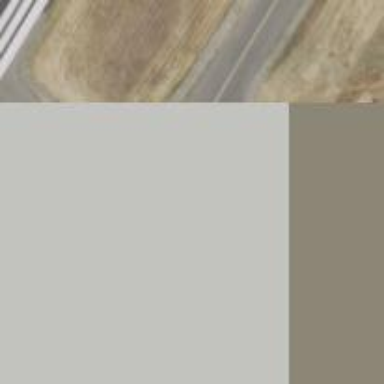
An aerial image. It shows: View of taxiway at the airport.